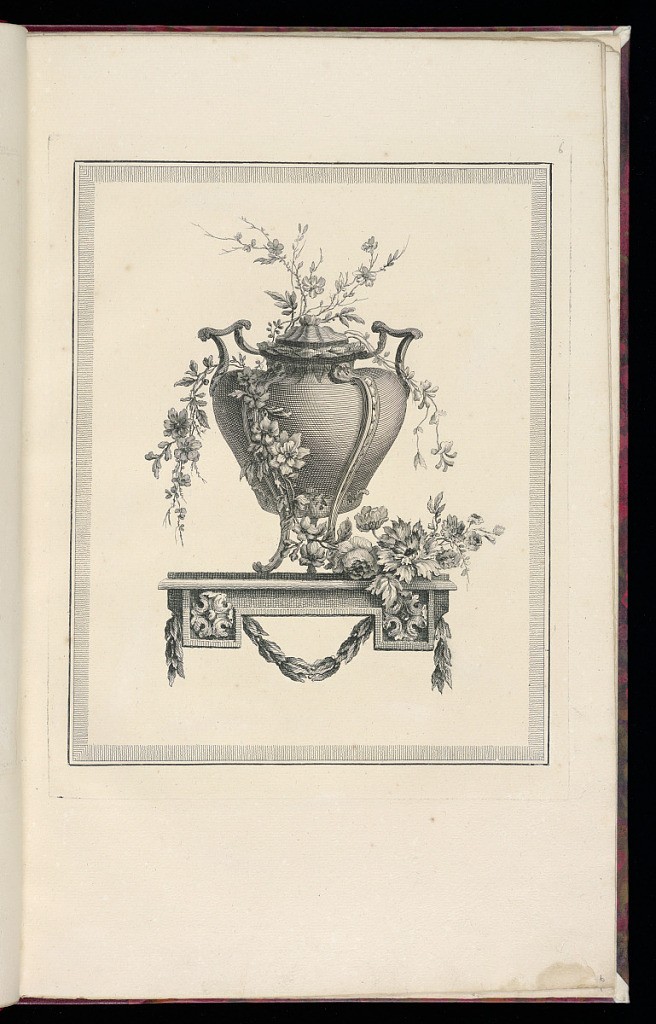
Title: Vase with Flowers
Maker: Pierre Ranson, French, 1736–1786
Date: late 18th century
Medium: Etching and engraving on laid paper
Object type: Print
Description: Design for a two-handled vase on a support or bracket, with sprigs of flowers and festoons of flowers intertwined. The vase features scrolling leaves (rinceaux) and a lid with a flower finial. The bracket is decorated with two rosettes and a hanging festoon of laurel leaves.